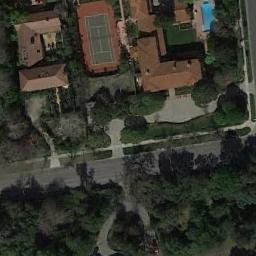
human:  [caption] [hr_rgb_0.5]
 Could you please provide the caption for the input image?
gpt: Tennis court and swimming pool in the middle of a residential area surrounded by trees .

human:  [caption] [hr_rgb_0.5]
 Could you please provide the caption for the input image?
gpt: The tennis court is on the grass next to some buildings and trees .

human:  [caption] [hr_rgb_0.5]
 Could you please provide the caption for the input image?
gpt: Many buildings are beside the tennis courts .

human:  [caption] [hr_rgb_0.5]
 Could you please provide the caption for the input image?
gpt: The tennis court was shaded by a large tree .

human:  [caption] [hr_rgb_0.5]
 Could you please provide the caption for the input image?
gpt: There are many green trees and some buildings near the tennis court .